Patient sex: M
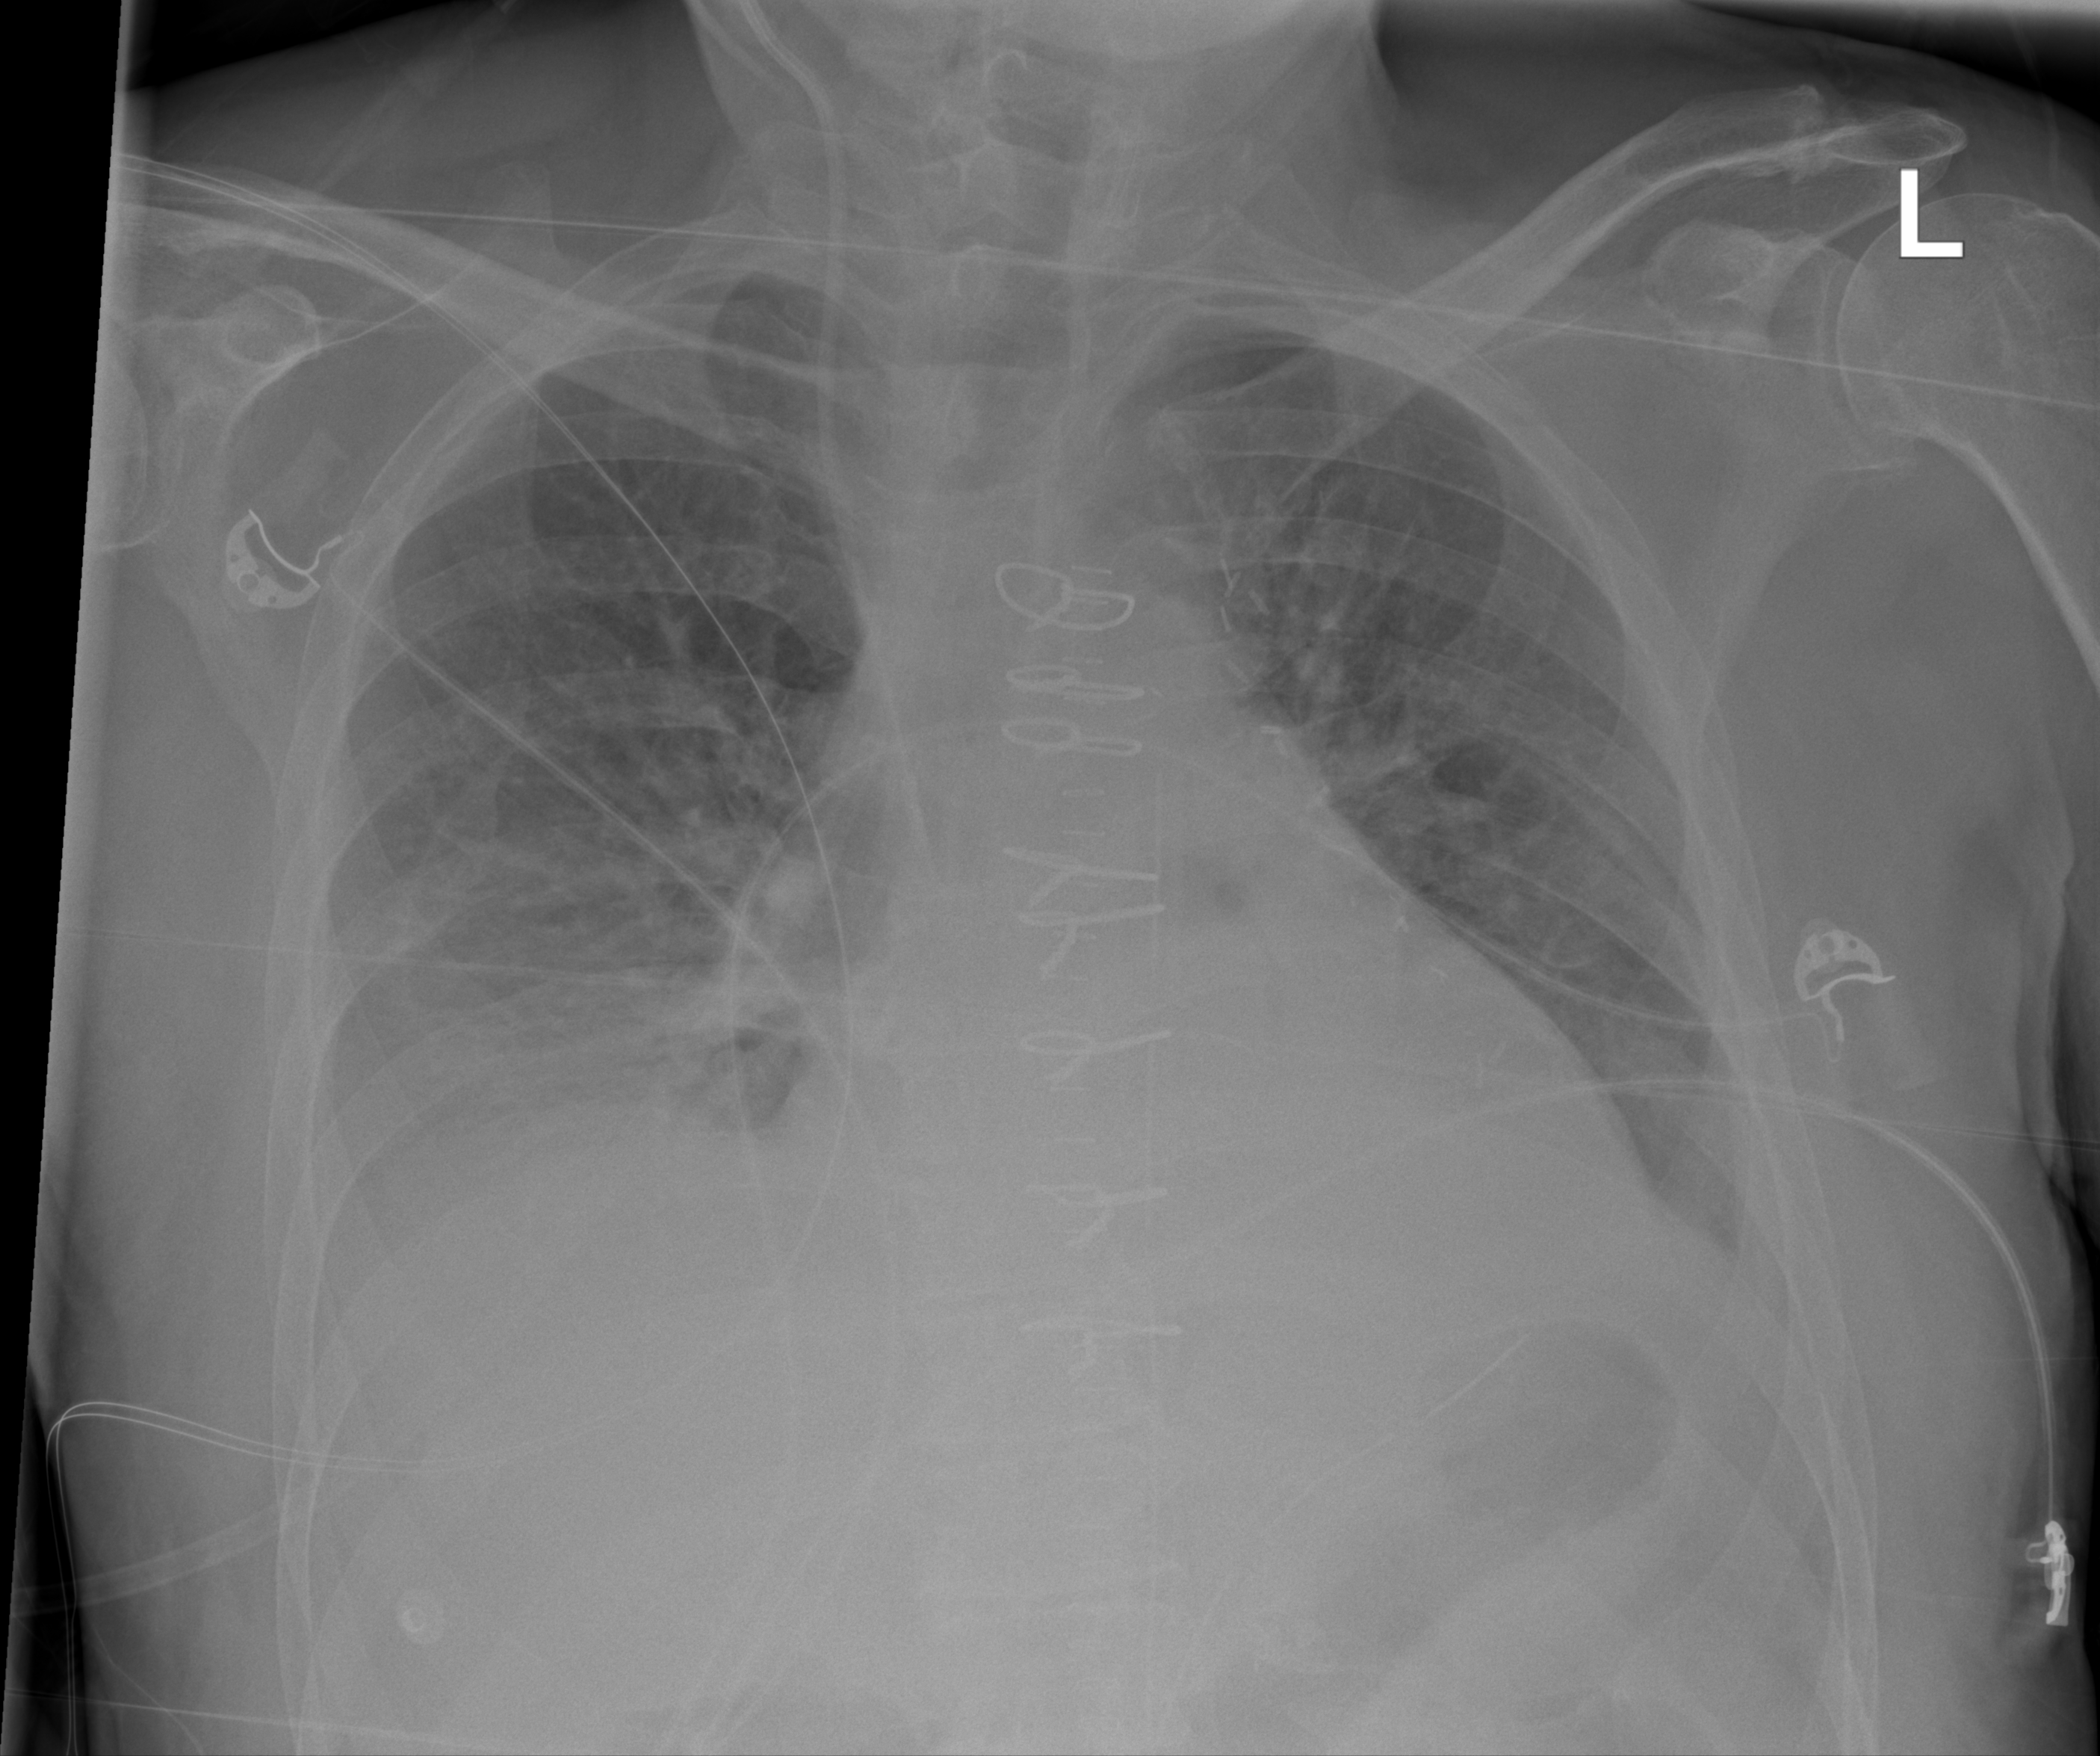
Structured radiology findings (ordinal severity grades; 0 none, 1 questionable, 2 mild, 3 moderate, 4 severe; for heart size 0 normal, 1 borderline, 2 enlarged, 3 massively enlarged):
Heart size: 0
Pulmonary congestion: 1
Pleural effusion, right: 2
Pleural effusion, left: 1
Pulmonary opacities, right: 2
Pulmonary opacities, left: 0
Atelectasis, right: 2
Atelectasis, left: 2